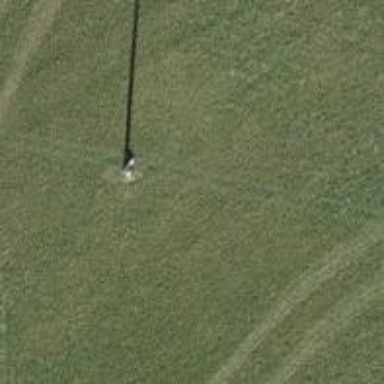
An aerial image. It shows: Power pole.